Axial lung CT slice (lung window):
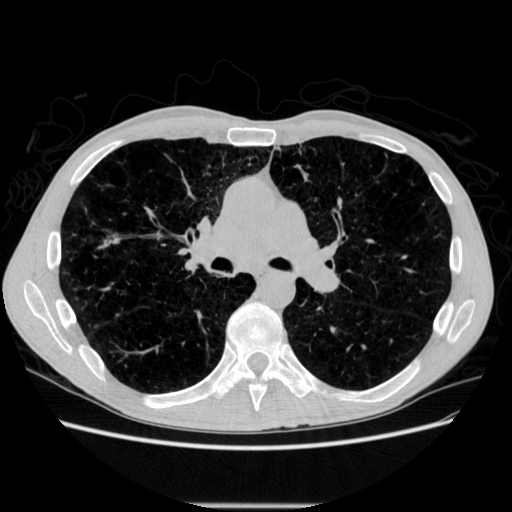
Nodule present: no